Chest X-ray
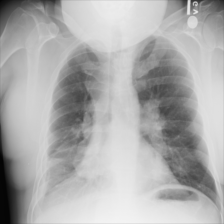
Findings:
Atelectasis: negative
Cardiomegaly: negative
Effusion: negative
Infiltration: negative
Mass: negative
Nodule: negative
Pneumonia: negative
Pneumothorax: negative
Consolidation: negative
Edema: negative
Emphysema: negative
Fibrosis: negative
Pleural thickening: negative
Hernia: negative